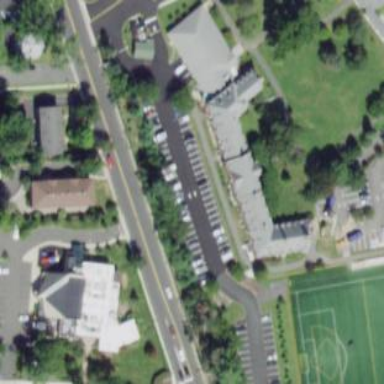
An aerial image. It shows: School building.